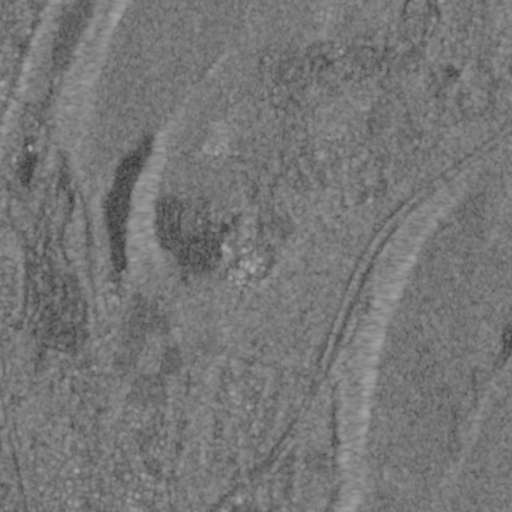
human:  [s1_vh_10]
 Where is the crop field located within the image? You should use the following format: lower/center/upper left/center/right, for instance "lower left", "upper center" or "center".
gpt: The crop field is located in the lower left of the image.
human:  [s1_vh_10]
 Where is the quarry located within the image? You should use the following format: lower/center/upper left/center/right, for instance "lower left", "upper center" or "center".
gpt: The quarry is located in the center left of the image.
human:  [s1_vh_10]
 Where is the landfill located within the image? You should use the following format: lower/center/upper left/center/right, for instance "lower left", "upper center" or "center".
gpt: There is no landfill in the image.

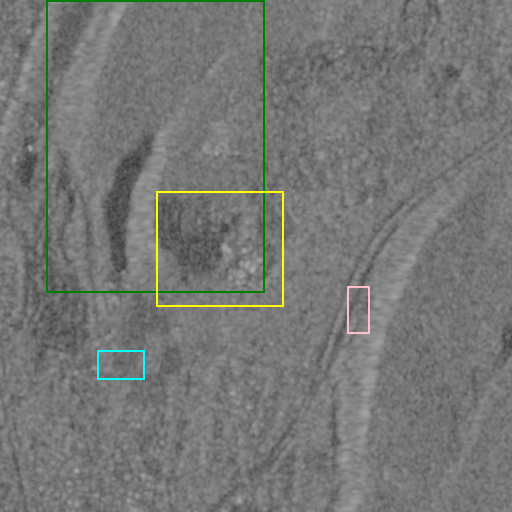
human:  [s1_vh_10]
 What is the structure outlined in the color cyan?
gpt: The structure outlined in cyan is a crop field.
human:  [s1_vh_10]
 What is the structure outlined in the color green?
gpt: The structure outlined in green is a park.
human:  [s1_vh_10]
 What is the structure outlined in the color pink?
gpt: The structure outlined in pink is a parking lot.
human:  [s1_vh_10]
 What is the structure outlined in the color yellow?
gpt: The structure outlined in yellow is a quarry.
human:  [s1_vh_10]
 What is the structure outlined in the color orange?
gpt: There is no orange outline.